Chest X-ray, PA view. Patient: 69 years old, sex M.
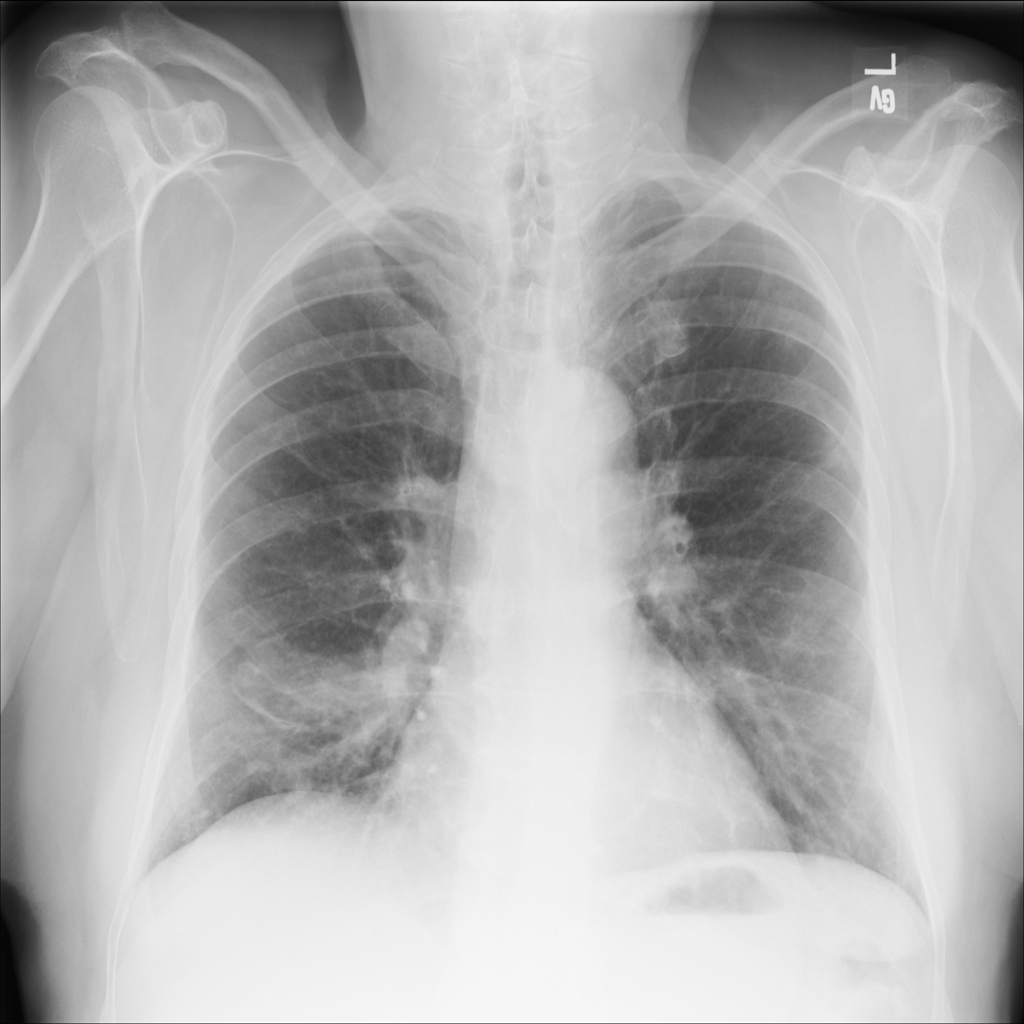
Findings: Atelectasis, Emphysema, Infiltration